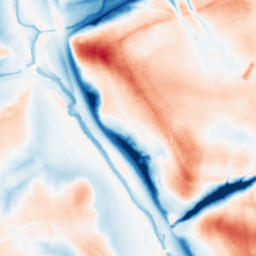
Category: multiscale
Decomposition family: dog_multiscale
Decomposition parameters: sigma_ratio: 2
n_scales: 5
base_sigma: 0.5
Upsampling method: sinc_hamming
Upsampling parameters: scale: 4
kernel_size: 16
Upsampling scale: 4